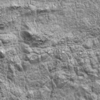
Label: not_dusty